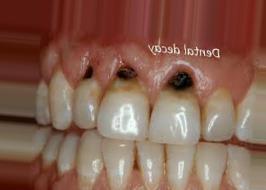
Condition: Caries